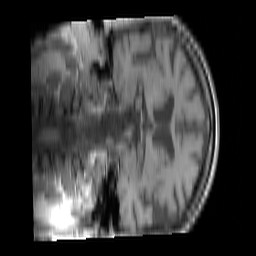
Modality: T1w
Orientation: coronal
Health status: ill
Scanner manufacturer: siemens
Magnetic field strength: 3 T
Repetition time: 0.4 s
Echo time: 0.00272 s